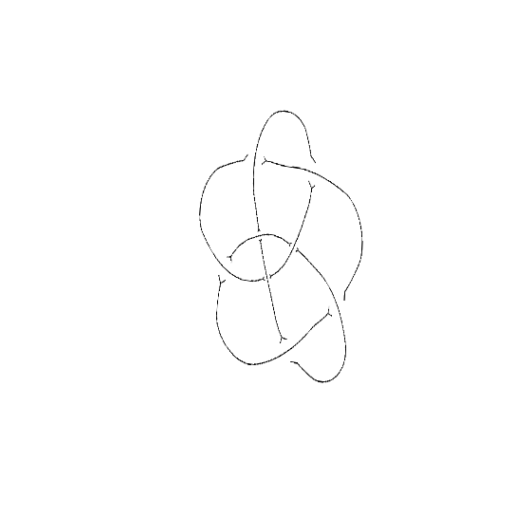
Crossing number: 8